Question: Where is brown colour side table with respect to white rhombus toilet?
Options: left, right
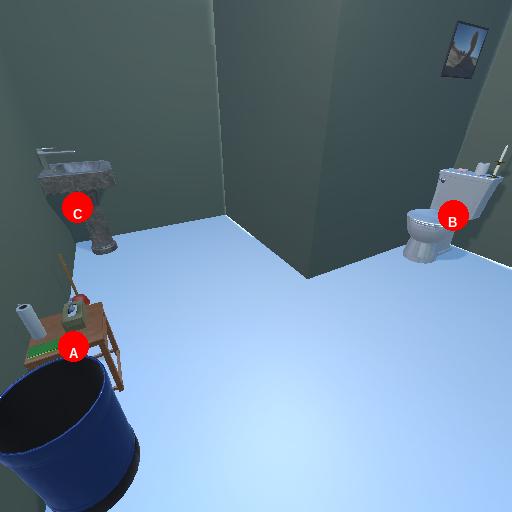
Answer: left